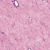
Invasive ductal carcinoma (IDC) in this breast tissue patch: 0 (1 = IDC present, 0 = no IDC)